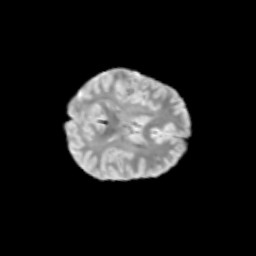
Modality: T2w
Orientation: axial
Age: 12
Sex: female
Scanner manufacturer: siemens
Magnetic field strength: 3 T
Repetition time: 3.8 s
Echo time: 0.07 s